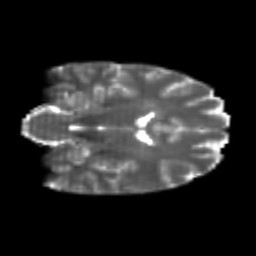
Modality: T2w
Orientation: coronal
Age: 24
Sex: female
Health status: healthy
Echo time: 0.074 s